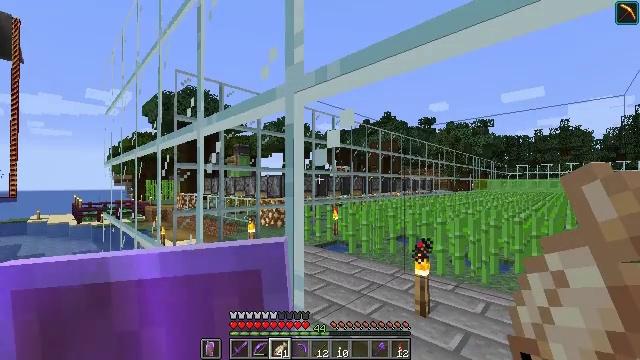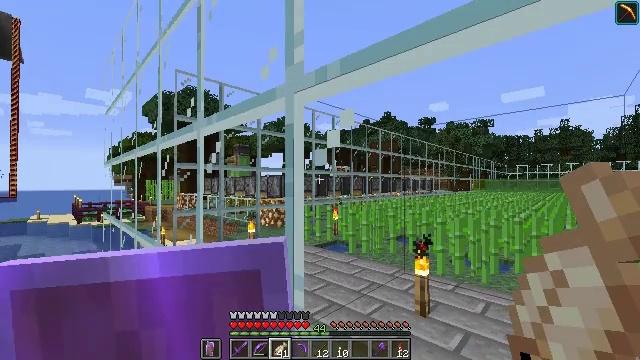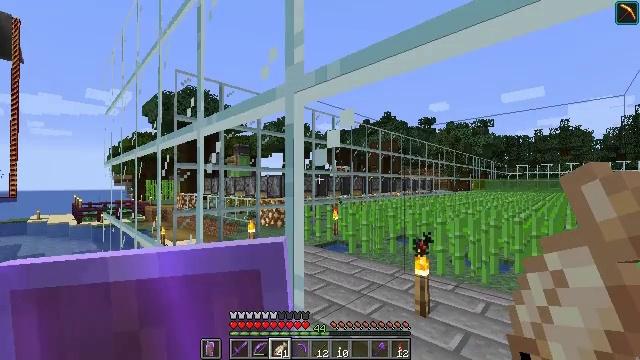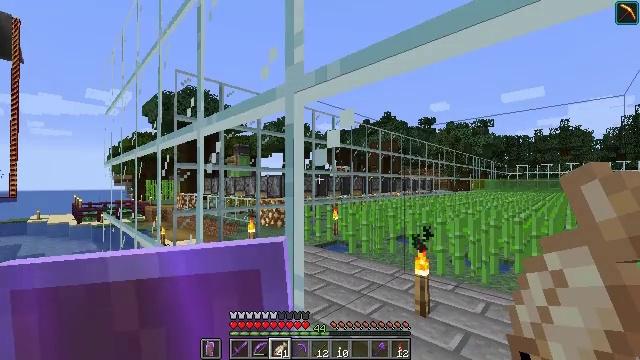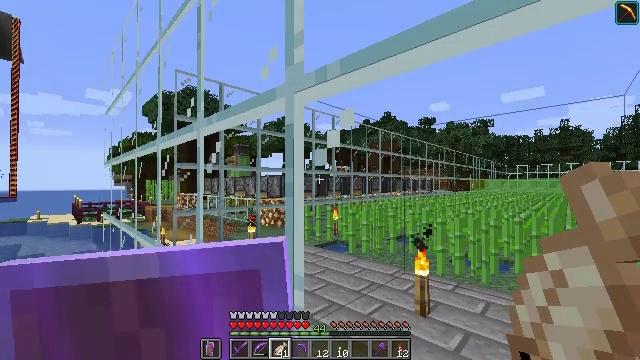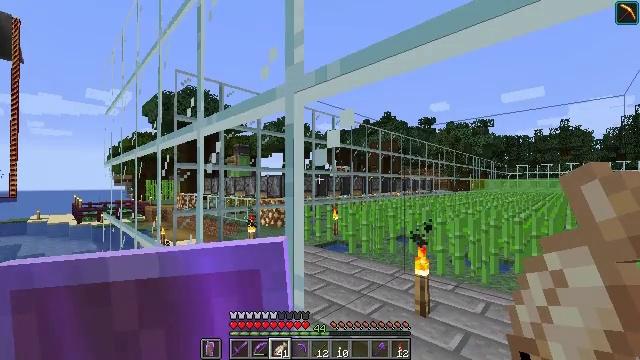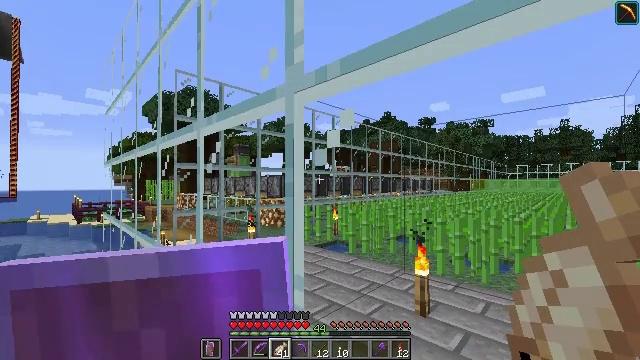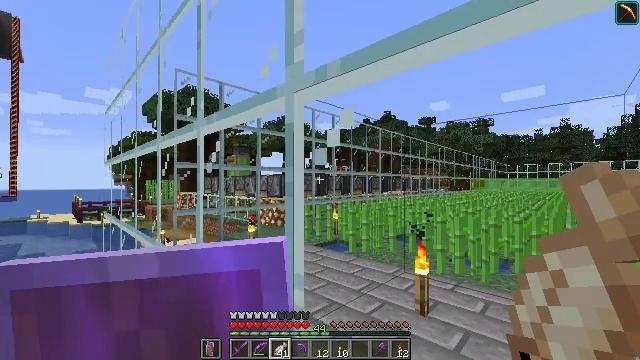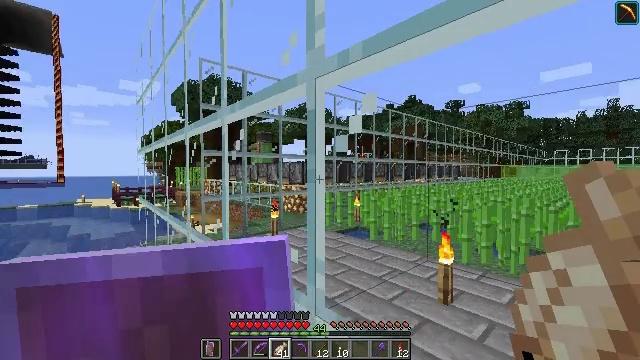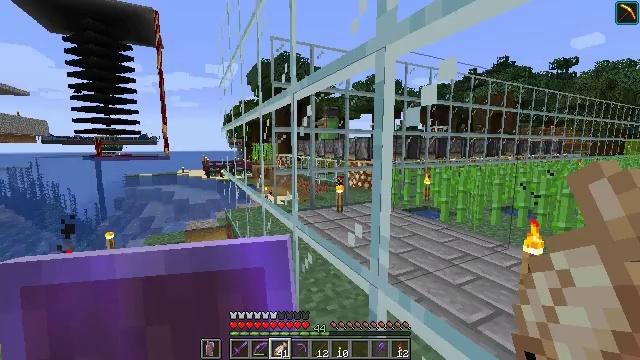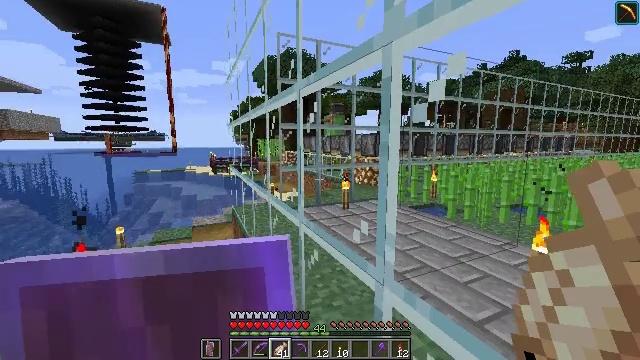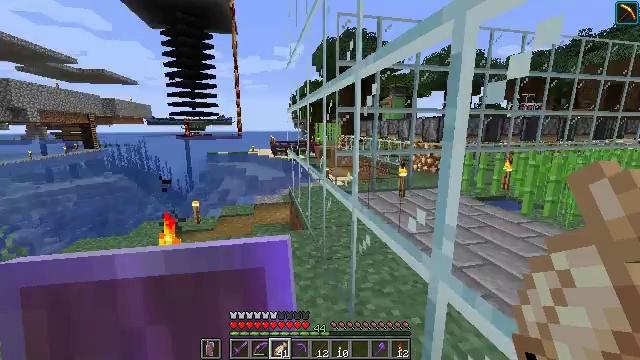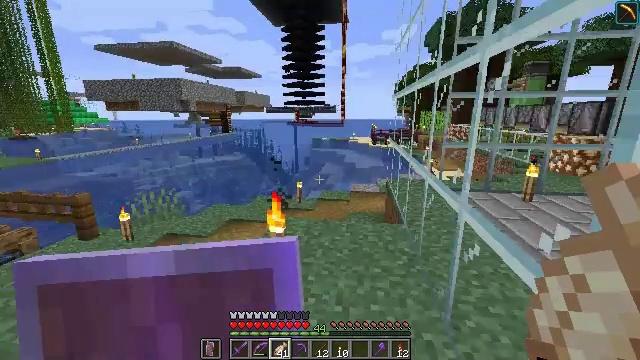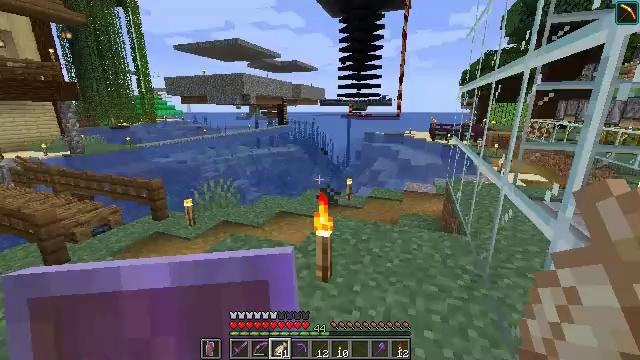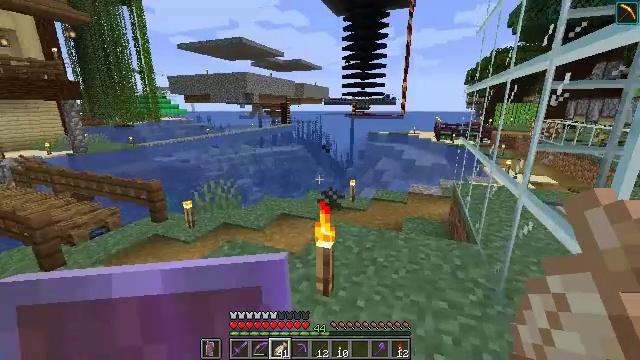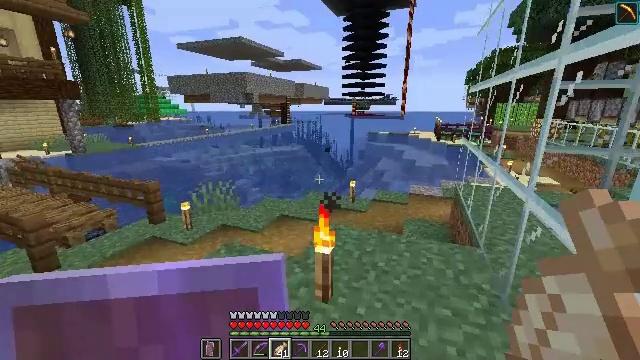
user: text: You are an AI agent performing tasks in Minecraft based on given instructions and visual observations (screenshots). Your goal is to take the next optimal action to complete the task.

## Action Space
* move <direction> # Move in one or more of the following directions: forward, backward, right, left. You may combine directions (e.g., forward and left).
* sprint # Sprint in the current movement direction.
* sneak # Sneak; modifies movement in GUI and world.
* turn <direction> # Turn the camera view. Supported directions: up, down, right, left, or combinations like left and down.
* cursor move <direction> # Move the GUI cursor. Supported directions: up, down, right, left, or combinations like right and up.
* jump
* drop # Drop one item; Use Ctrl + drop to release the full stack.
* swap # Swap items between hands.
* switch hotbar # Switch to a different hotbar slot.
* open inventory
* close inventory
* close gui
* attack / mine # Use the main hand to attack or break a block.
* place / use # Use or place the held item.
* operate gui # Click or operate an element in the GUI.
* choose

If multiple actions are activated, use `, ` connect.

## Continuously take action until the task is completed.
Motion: motion action
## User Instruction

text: Make sure you have materials to craft a stonecutter.
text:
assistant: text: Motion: no_op
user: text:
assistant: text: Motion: no_op
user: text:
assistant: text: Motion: no_op
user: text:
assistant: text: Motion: no_op
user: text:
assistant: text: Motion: no_op
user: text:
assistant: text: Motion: no_op
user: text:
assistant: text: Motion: no_op
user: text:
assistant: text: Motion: turn left and down
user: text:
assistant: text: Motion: turn left and down
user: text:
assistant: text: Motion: turn left
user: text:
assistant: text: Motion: turn left and down
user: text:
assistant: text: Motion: move forward, turn left and down
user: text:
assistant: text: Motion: move forward, turn left and down
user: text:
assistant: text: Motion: move forward
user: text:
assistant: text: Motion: move forward
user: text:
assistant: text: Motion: move forward
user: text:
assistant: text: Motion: move forward
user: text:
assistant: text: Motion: move forward
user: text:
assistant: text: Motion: move forward
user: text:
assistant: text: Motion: move forward
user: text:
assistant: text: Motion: move forward
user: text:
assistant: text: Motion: move forward
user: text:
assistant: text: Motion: move forward
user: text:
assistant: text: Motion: move forward
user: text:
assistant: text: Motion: no_op
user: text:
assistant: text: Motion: no_op
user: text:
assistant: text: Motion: no_op
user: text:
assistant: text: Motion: no_op
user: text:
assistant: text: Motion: turn left
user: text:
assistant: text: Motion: turn left and up